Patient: sex M, age 52
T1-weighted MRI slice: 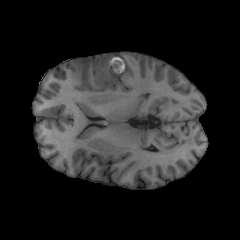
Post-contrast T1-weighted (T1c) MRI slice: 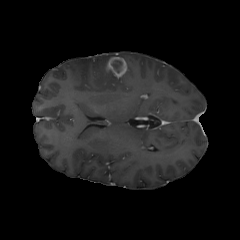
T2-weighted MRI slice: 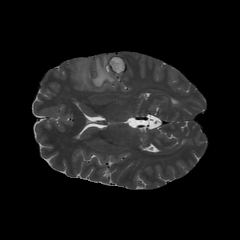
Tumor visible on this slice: yes
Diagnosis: Glioblastoma, IDH-wildtype
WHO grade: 4